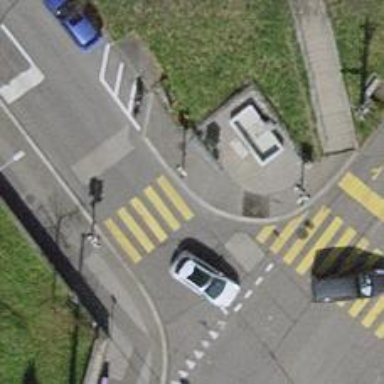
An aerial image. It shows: Kerb barrier.